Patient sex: M
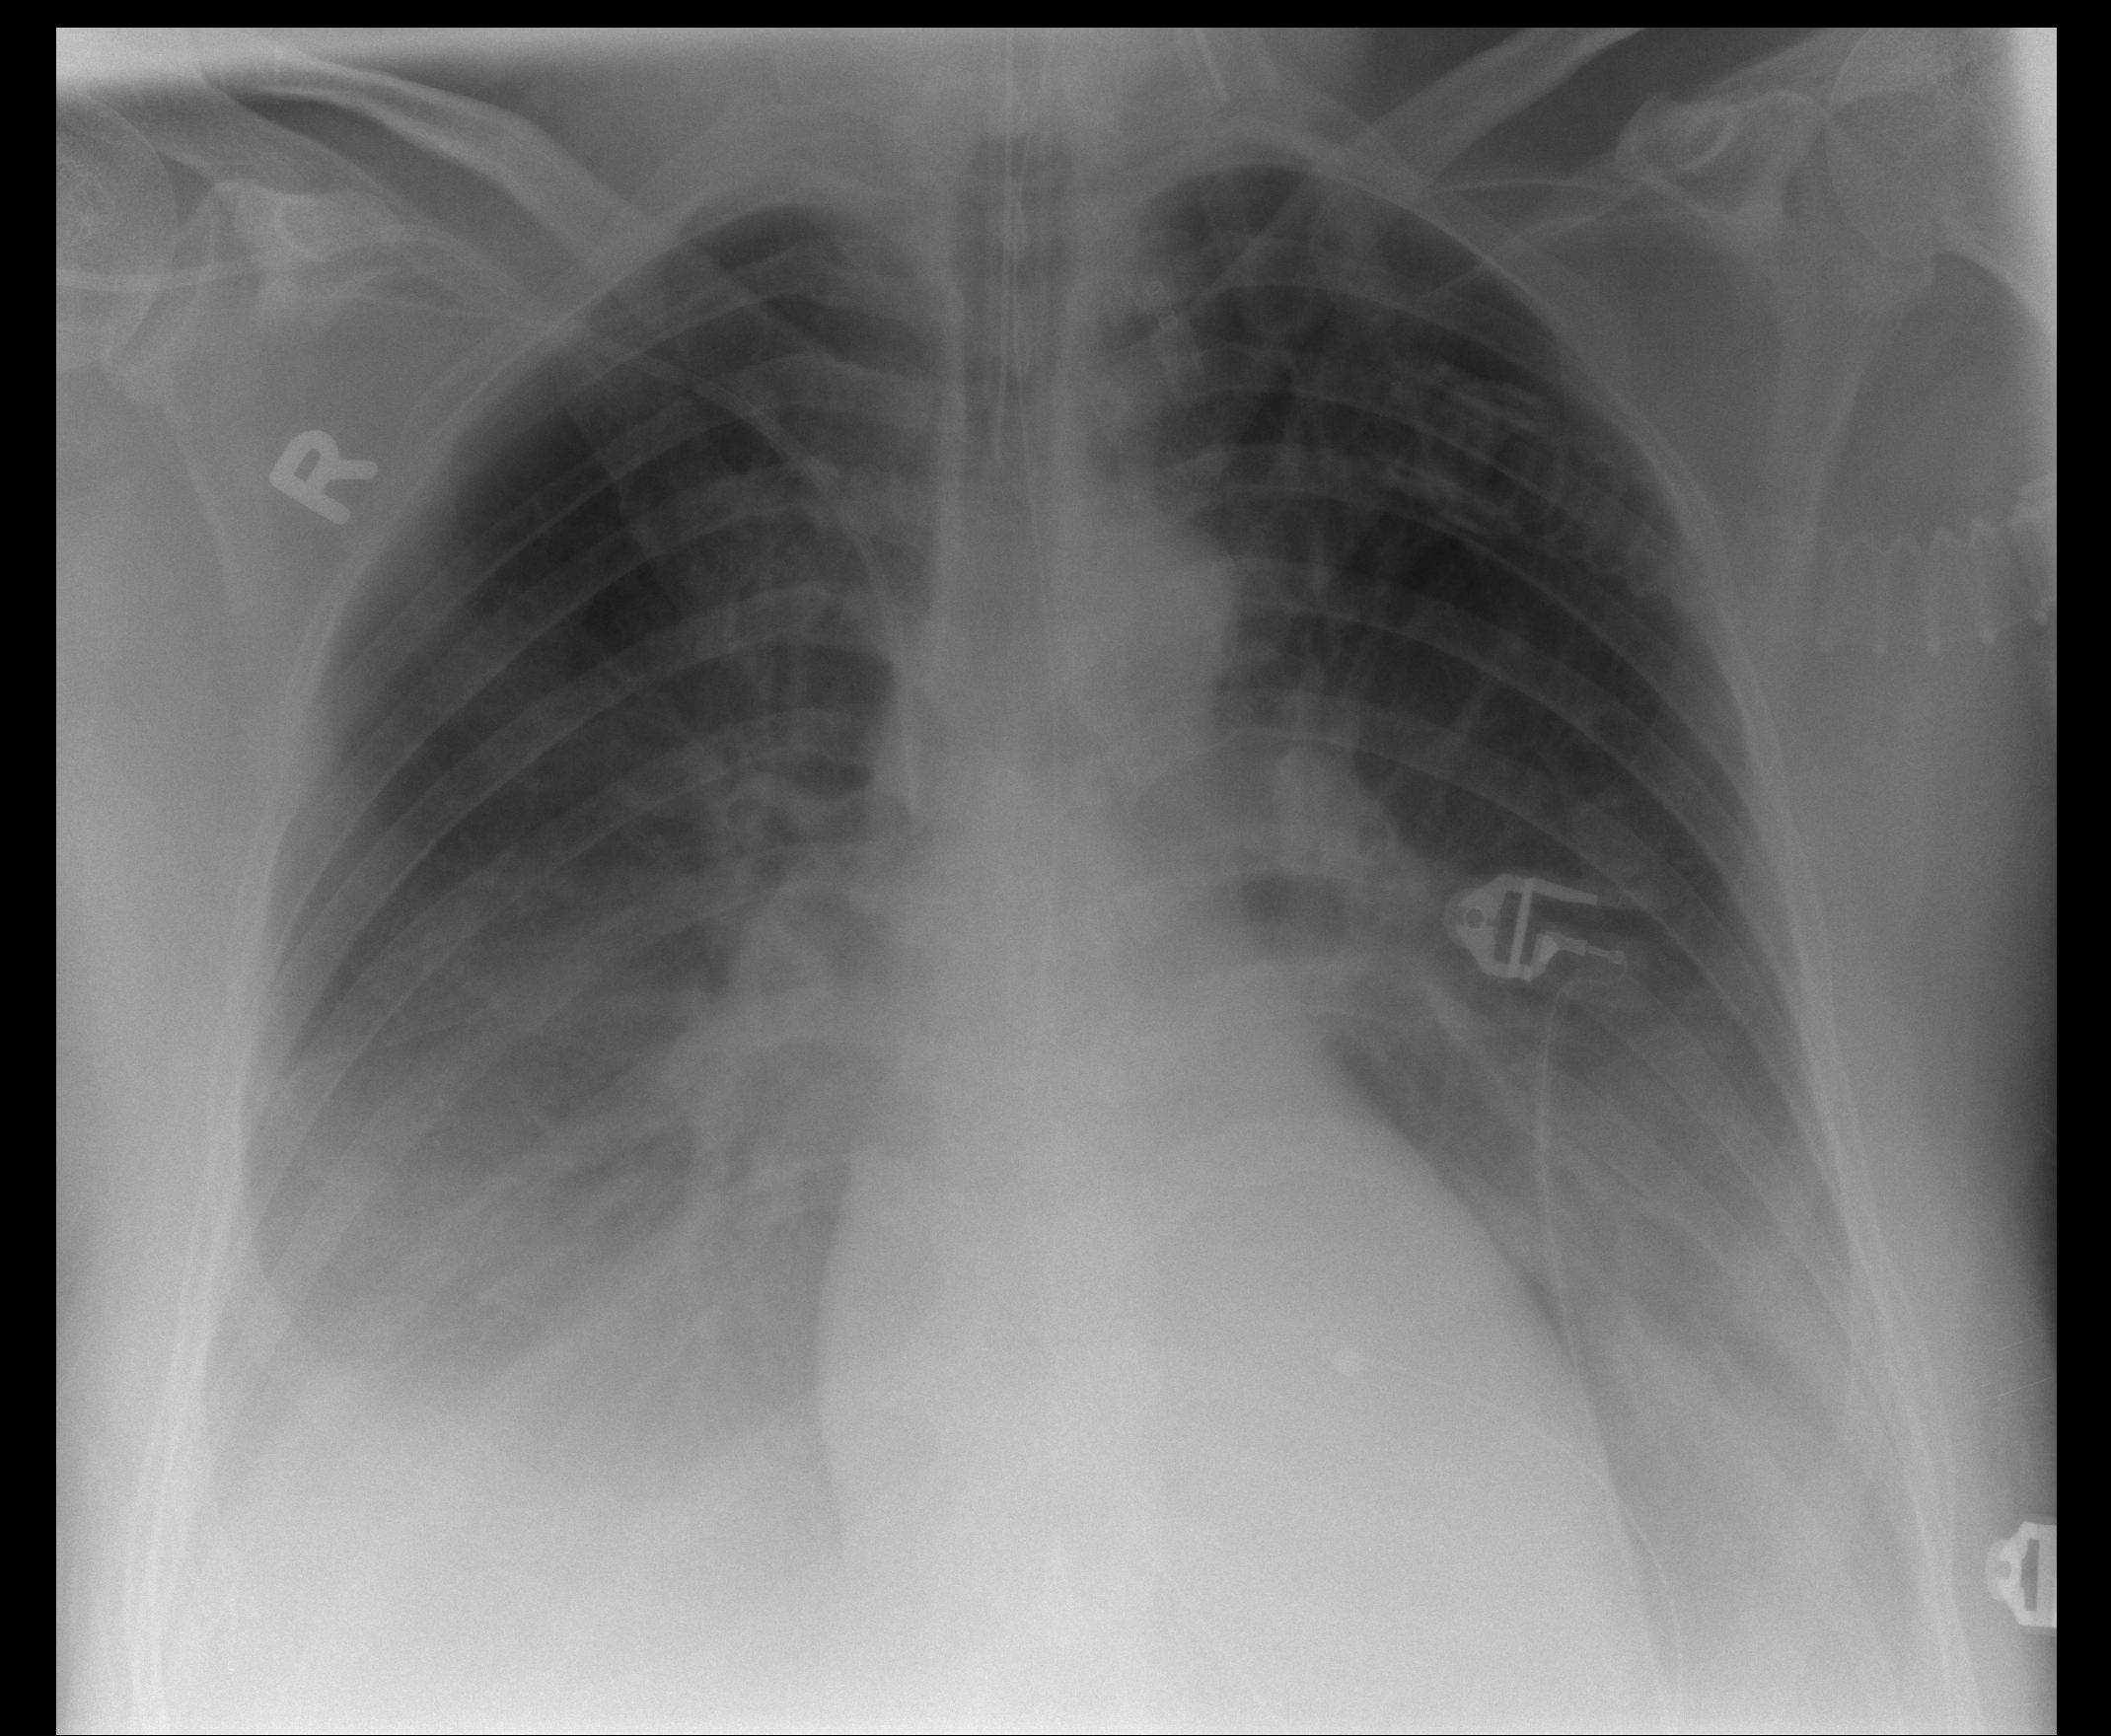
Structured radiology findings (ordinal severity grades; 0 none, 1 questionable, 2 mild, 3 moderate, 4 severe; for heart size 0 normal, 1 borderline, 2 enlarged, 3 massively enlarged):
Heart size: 0
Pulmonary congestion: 0
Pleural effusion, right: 2
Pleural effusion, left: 2
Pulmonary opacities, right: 0
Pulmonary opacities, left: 0
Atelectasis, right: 2
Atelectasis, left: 2